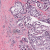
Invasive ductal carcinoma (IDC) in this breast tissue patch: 0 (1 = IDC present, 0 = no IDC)